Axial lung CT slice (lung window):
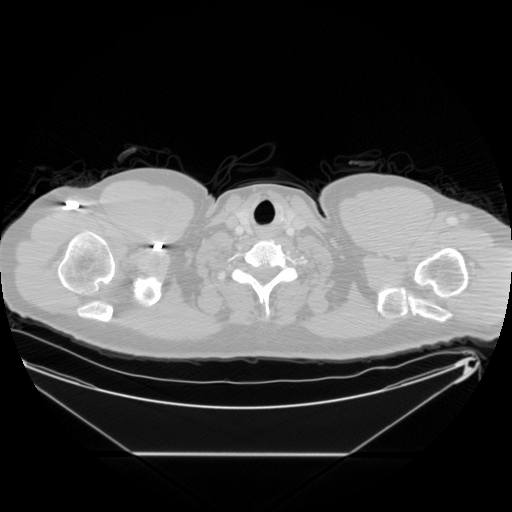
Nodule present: no